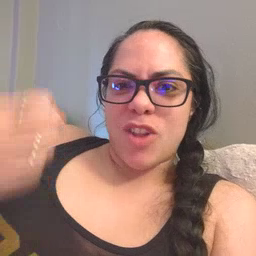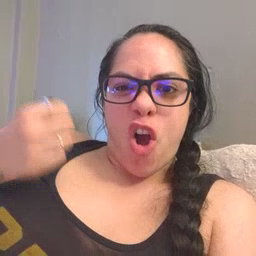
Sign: car